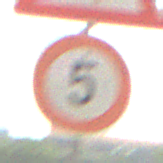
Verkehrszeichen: Geschwindigkeit5
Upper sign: EinseitigVerengteFahrbahnLinks
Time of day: MorningAfternoon
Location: Outdoor (Suburban)
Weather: Clear
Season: NotSpecified
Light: Natural